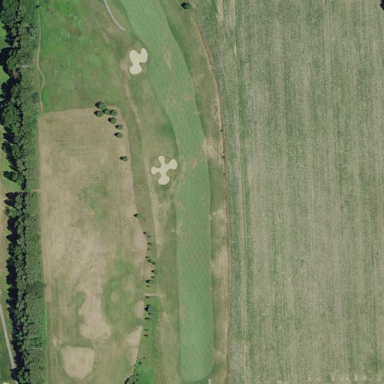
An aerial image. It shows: Rough area on grassy golf course.